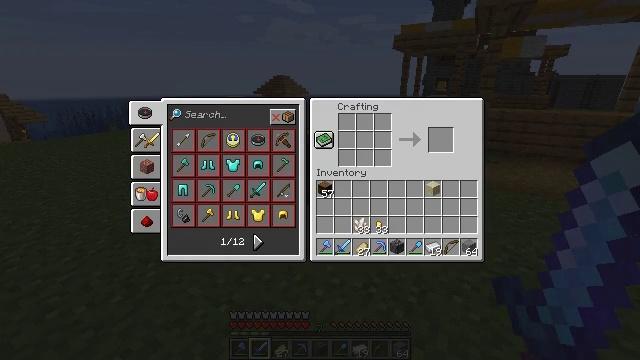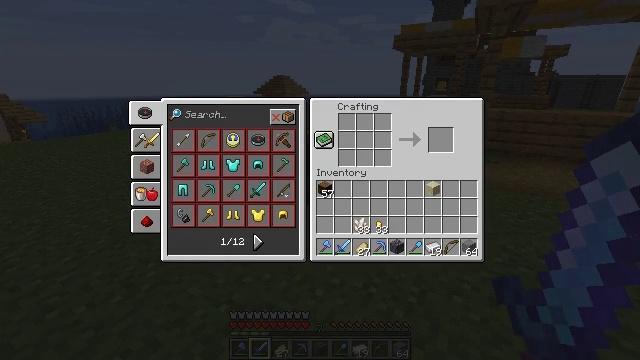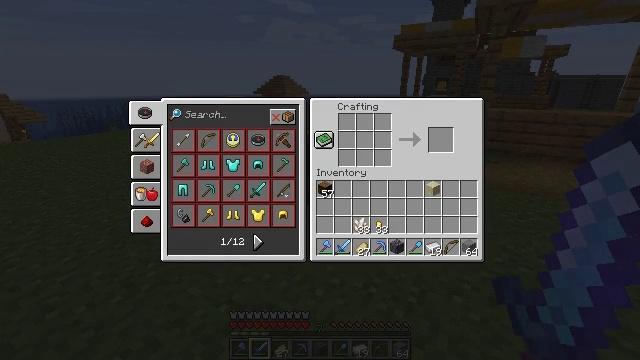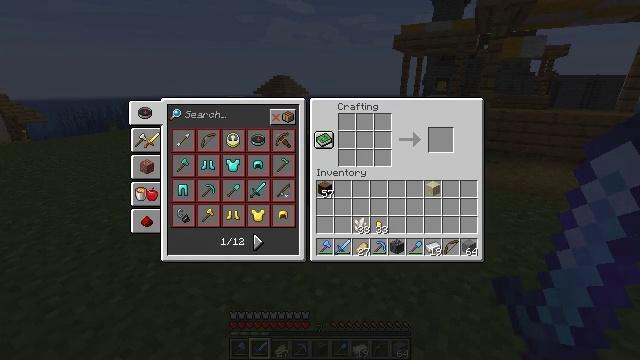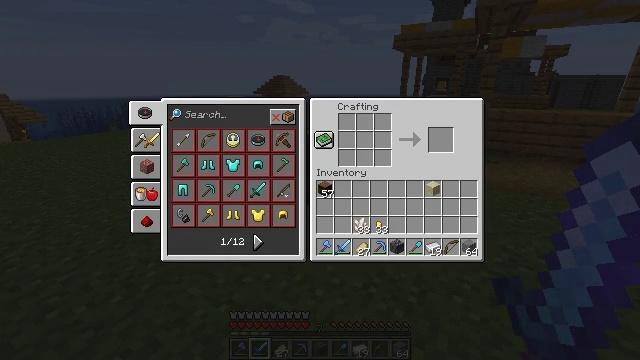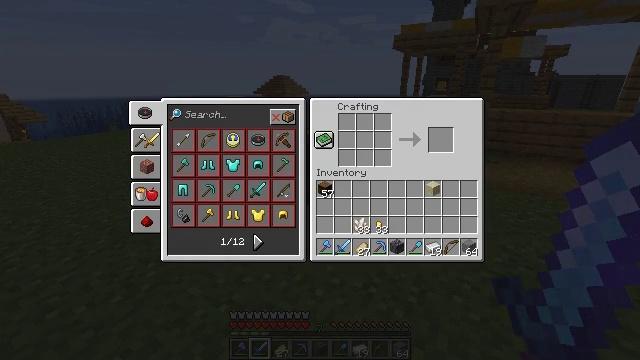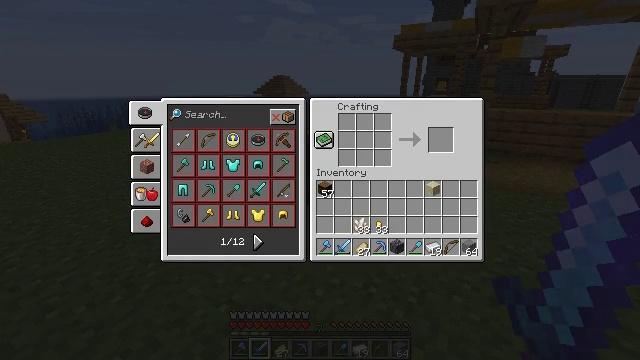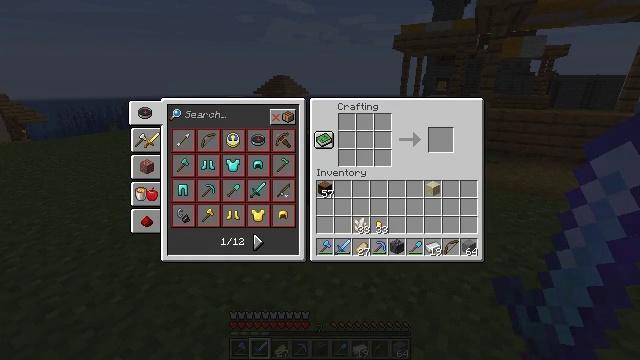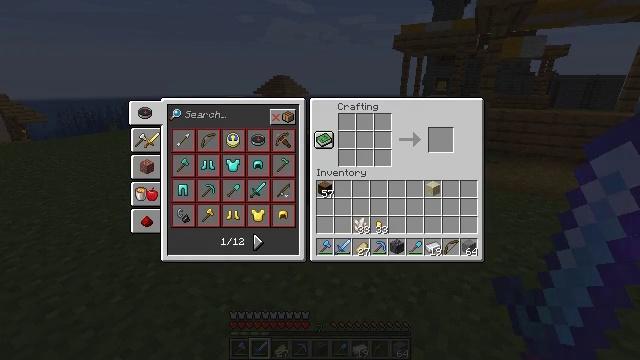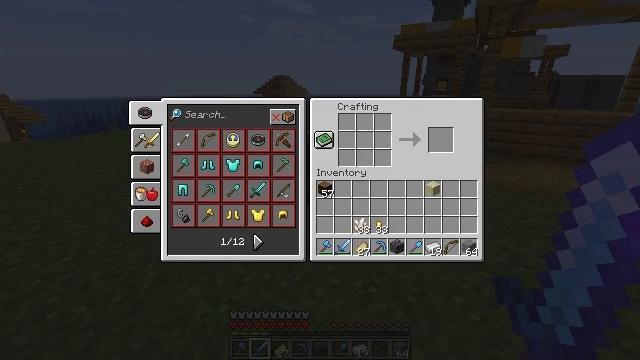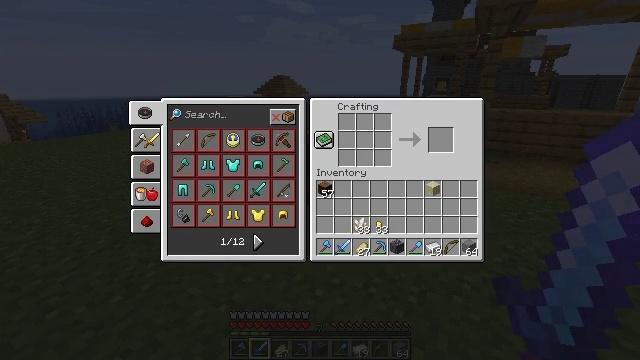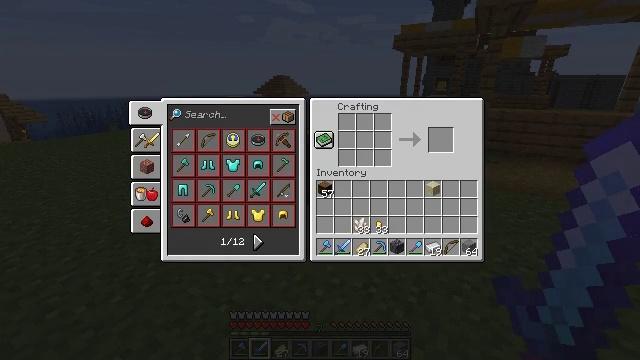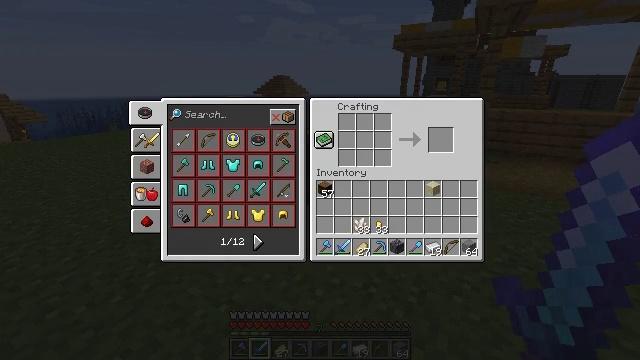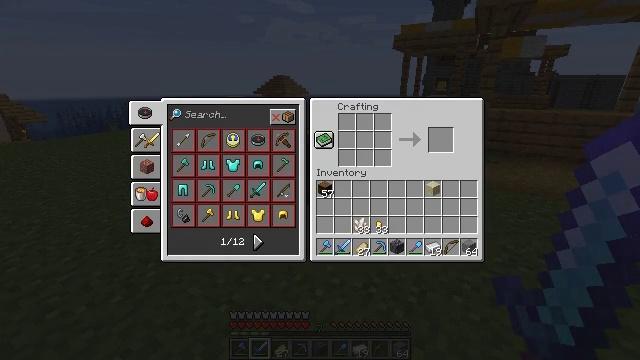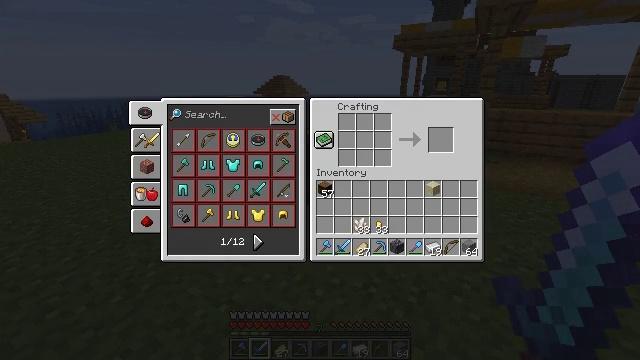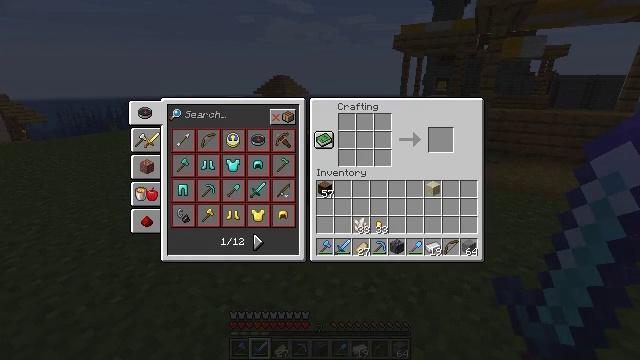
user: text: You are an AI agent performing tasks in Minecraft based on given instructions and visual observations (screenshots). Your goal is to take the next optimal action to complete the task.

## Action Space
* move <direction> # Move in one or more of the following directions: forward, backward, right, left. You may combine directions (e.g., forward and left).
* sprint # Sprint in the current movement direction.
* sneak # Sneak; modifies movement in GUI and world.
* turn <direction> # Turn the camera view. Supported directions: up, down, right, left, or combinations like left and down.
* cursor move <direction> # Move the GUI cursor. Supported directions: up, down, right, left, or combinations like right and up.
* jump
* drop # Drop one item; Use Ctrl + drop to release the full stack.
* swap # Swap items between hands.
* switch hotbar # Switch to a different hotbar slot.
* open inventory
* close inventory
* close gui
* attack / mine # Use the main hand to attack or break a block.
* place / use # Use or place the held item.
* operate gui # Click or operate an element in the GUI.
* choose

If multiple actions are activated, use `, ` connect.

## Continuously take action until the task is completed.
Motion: motion action
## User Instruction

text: Open the crafting table and craft an iron trapdoor with ingots.
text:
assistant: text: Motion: no_op
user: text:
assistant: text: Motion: no_op
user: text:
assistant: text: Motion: no_op
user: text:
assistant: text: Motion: no_op
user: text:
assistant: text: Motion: no_op
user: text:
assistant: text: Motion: no_op
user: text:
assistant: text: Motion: no_op
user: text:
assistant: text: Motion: no_op
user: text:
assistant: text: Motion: no_op
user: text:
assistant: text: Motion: no_op
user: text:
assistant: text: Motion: no_op
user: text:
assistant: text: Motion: no_op
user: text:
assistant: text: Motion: no_op
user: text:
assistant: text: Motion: no_op
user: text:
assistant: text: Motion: no_op
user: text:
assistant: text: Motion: no_op
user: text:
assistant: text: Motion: no_op
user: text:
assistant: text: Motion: no_op
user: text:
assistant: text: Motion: no_op
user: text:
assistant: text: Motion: no_op
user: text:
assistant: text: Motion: no_op
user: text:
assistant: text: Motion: no_op
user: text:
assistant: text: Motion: no_op
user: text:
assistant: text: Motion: no_op
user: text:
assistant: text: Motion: no_op
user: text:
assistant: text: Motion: no_op
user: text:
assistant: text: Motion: no_op
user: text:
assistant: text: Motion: no_op
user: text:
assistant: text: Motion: no_op
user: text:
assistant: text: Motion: no_op